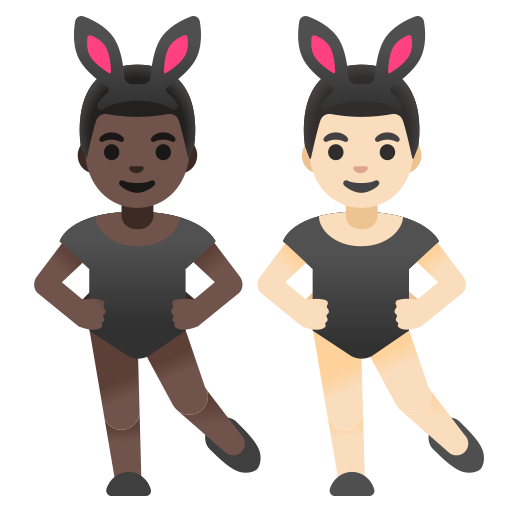
Emoji: 👨🏿‍🐰‍👨🏻